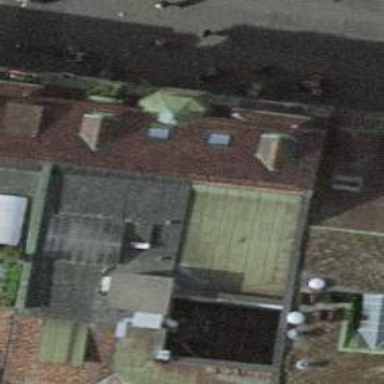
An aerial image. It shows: Cafe.